Chest X-ray. View position: PA
Patient age: 53
Patient sex: F
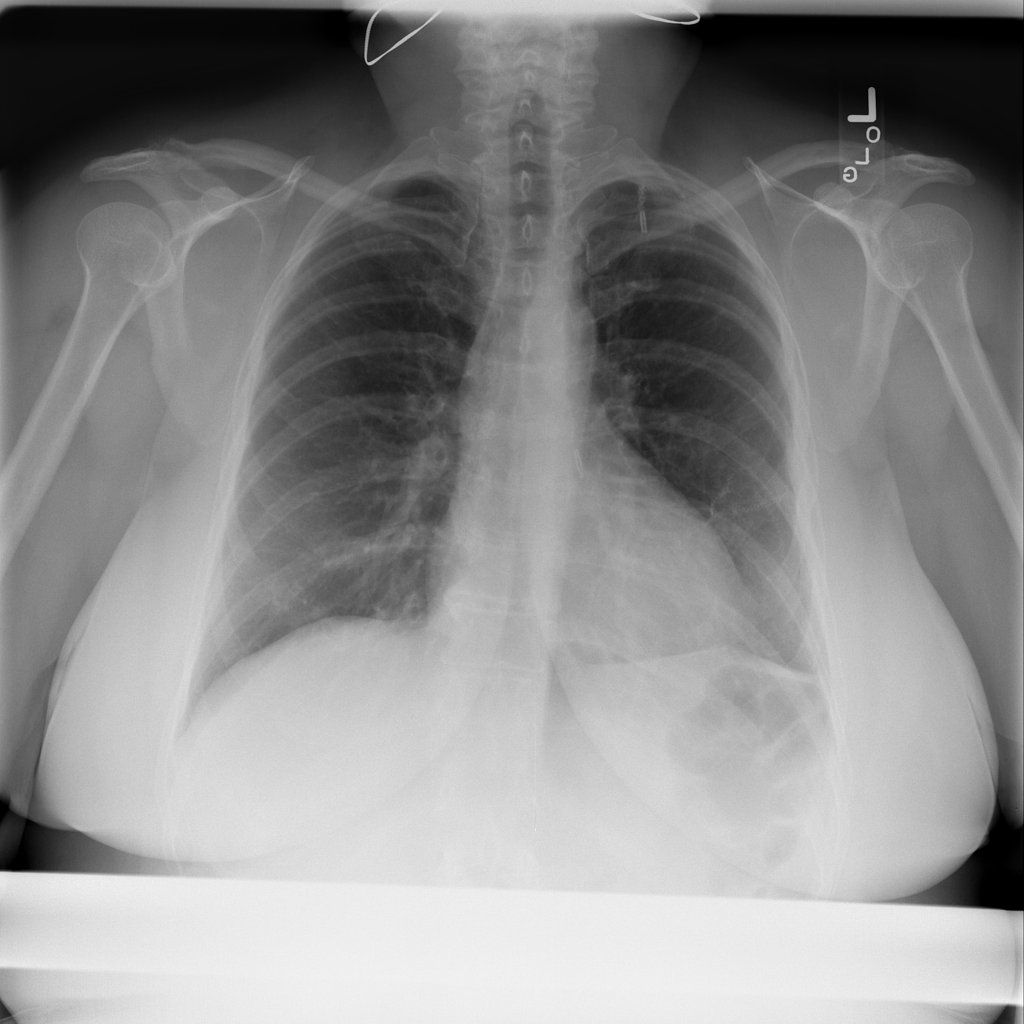
Finding: Pneumothorax